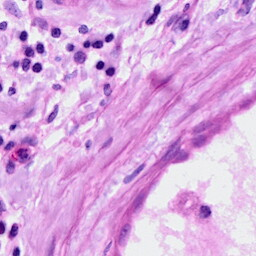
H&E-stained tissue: Ovarian